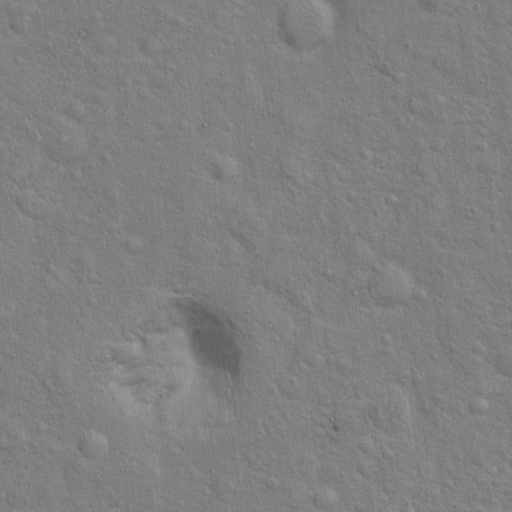
Classes present: Background, Cone